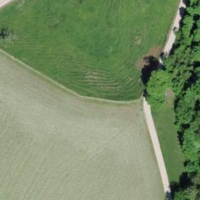
EUNIS habitat code: 25
Species observed at this site:
Daphne laureola